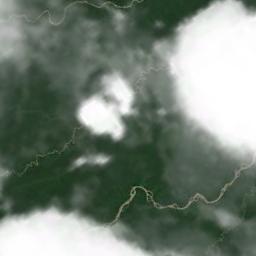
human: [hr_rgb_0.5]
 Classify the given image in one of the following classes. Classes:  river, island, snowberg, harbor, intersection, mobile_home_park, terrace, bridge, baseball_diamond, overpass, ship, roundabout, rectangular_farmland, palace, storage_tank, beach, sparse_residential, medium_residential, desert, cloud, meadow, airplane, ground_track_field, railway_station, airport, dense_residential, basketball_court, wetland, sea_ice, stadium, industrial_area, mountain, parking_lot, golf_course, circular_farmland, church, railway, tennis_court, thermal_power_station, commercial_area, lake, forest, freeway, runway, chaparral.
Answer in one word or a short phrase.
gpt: cloud